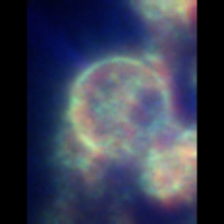
Taxon: Centric
Group: Diatoms